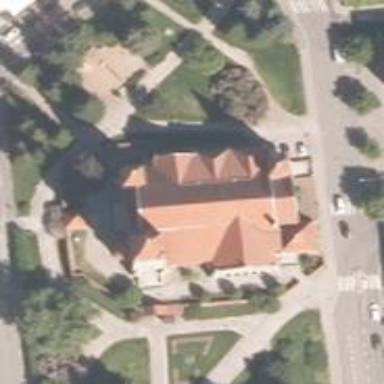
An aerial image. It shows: Gabled-roof building that serves as place of worship.